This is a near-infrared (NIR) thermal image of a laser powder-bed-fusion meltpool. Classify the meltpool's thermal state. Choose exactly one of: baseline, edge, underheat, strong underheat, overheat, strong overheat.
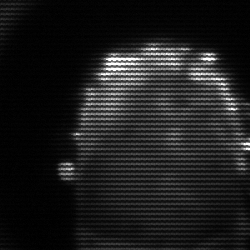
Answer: baseline